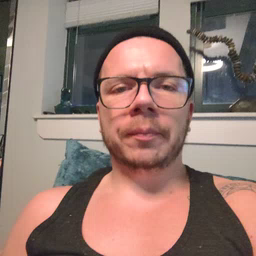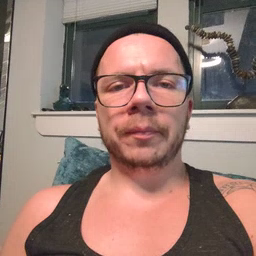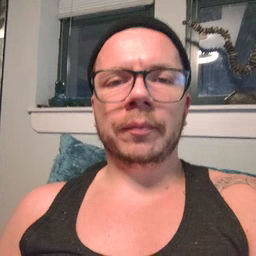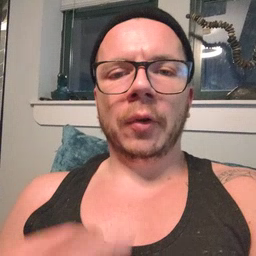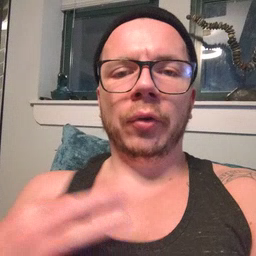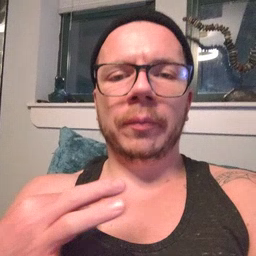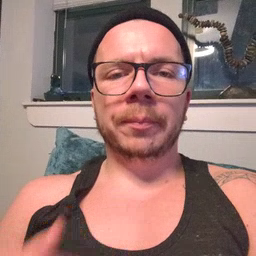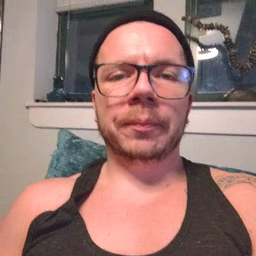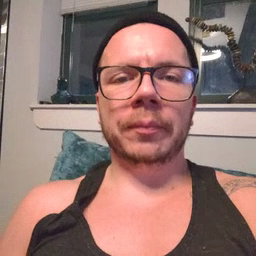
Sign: shirt